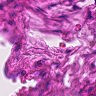
Metastatic tissue present: no